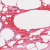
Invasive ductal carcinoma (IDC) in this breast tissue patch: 0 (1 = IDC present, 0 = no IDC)